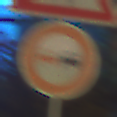
Verkehrszeichen: Ueberholverbot
Zusatzzeichen oben: FlugbetriebLinks
Umgebung: Outdoor, Urban
Tageszeit: Night
Wetter: PartlyCloudy
Licht: Artificial
Jahreszeit: NotSpecified
Kontrast: HighContrast